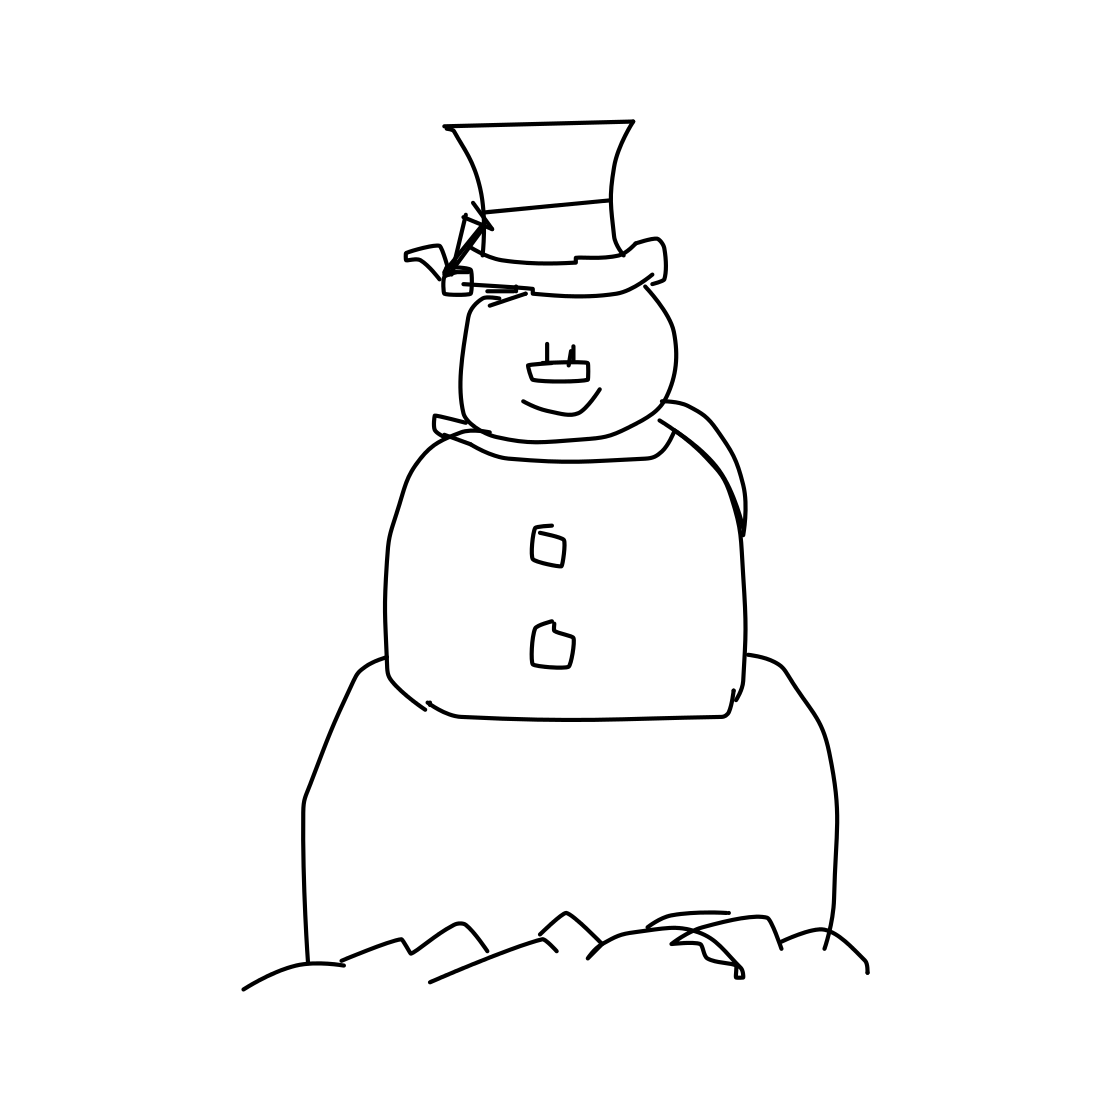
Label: snowman